Question: So I have this little app that has a button and a label. The button has a custom OnPaint methods to make it look unique. The label currently does not. However the label seems to be drawing inside the button for no apparent reason. Look at this:

For clarities sake I've disabled rendering the fill rectangle since it mostly covers the problem. Here's my button's OnPaint code:
'''
protected override void OnPaint(PaintEventArgs e)
{
Graphics g = e.Graphics;
g.SmoothingMode = SmoothingMode.HighQuality;
Pen p = new Pen (Color.Black, 2);
Rectangle fillRect = new Rectangle (e.ClipRectangle.X, e.ClipRectangle.Y, e.ClipRectangle.Width - 2, e.ClipRectangle.Height - 2);
Brush b;
if (MouseHovering)
{
b = new SolidBrush (Color.DarkSlateGray);
}
else
{
b = new SolidBrush (Color.Gray);
}
//g.FillRectangle (b, fillRect);
g.DrawRectangle (p, e.ClipRectangle);
//g.DrawString (Text, new Font ("Arial", 8), new SolidBrush (Color.Black), new Point (4, 4));
}
'''
And here is the code that creates the label and button in the main form class:
'''
label = new Label ();
label.Text = "Hello World";
label.Top = 15;
label.Left = 180;
label.AutoSize = true;
Controls.Add (label);
CButton b = new CButton ();
b.Text = "Click me for a new sentence";
b.AutoSize = true;
b.Top = 10; b.Left = 10;
Controls.Add (b);
'''
The above is called in the constructor. And then when the button is pressed the label text is set like this:
'''
label.Text = Specifier + " " + Verb + " a " + CommonNoun;
'''
So what's happening here and how do I fix it? If you require any other code to understand the problem don't hesitate to ask.
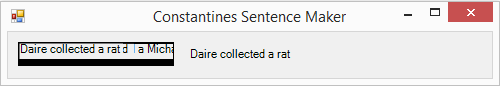
Answer: There are some things missing. 'g.Clear(BackColor);' will clear the contents of the buffer that the Graphics object is painting on.
'''
protected override void OnPaint(PaintEventArgs e)
{
Graphics g = e.Graphics;
g.Clear(BackColor);
g.SmoothingMode = SmoothingMode.HighQuality;
Pen p = new Pen (Color.Black, 2);
Rectangle fillRect = new Rectangle (e.ClipRectangle.X, e.ClipRectangle.Y, e.ClipRectangle.Width - 2, e.ClipRectangle.Height - 2);
Brush b;
if (MouseHovering)
{
b = new SolidBrush (Color.DarkSlateGray);
}
else
{
b = new SolidBrush (Color.Gray);
}
//g.FillRectangle (b, fillRect);
g.DrawRectangle (p, e.ClipRectangle);
//g.DrawString (Text, new Font ("Arial", 8), new SolidBrush (Color.Black), new Point (4, 4));
b.Dispose(); //ADD THIS
p.Dispose(); //ADD THIS TOO
}
'''
Also remember that its very important to dispose of any GDI resources that you are using. These might be .NET constructs, but they really are unmanaged objects in the background. Disposing them properly will prevent memory leaks and hard-to-understand crashes.
Also, you shouldn't be using the clip rectangle, use the actual bounds of the control.
The best option is to wrap them in using statements:
'''
protected override void OnPaint(PaintEventArgs e)
{
Graphics g = e.Graphics;
g.SmoothingMode = SmoothingMode.HighQuality;
Color fillColor = MouseHovering ? Color.DarkSlateGray : Color.Gray;
using (Pen p = new Pen(Color.Black, 2))
using (Brush b = new SolidBrush(fillColor))
{
Rectangle fillRect = new Rectangle (0, 0, this.Width, this.Height);
g.DrawRectangle (p, e.ClipRectangle);
}
}
'''
Using the 'using' statement has the added benefit of if there is an exception inside the using, the objects will still be disposed correctly. The other option is to wrap them in a 'try..catch..finally', but unless you need to do something with the exception, this is a lot cleaner.